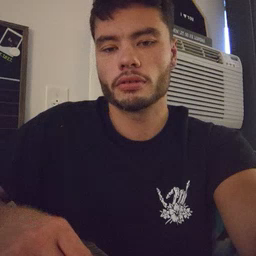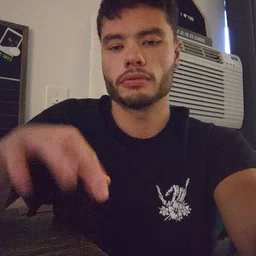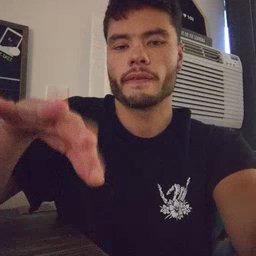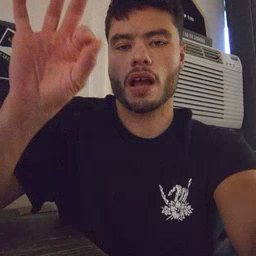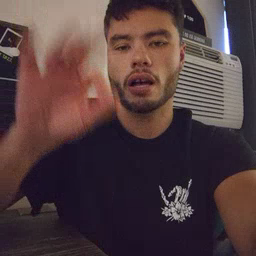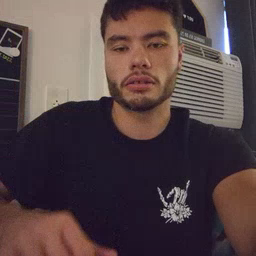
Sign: find